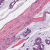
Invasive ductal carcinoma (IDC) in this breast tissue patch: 1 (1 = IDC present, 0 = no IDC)